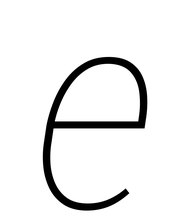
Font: Roboto-Italic_Condensed_Thin_Italic